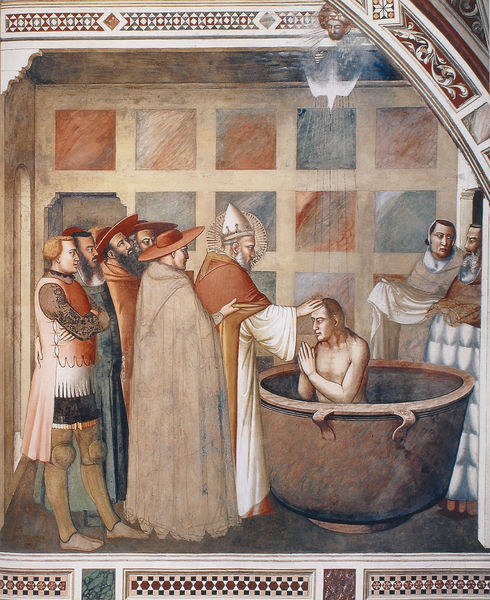
Titel: Kapelle der Bardi di Vernio: Szenen aus dem Leben des hl. Silvester
Künstler: Maso di Banco
Standort: Florenz, S. Croce, Kapelle der Bardi di Vernio (EU - I - Toskana)
Schlagwörter: gemälde, gruppe, hand, himmel, kopf, mann, nackt, wasser, baden, menschen, hut, hüte, kleider, männer, stirn, rot, tuch, lang, taube, hütte, gewand, schuhe, zuschauer, bischof, papst, wandmalerei, handtuch, bad, strahlen, becken, mosaik, beten, gebet, ritter, rüstung, fries, badewanne, wanne, heiligenschein, pfarrer, jesus, gut, fresken, priester, segen, mönch, geistliche, heiliger, mitra, heilige, fresko, bottich, heilig, taufe, sakral, fresco, ornat, kessel, geist, taufbecken, taufen, heiliger geist, giotto, bade, friedenstaube, heiliger gesit, knieschoner, geistiche, sakraö